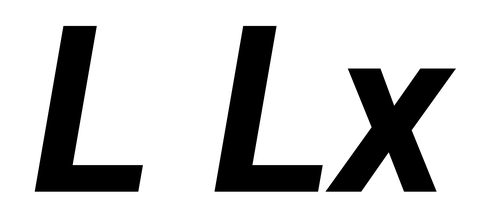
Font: Roboto-Italic_Bold_Italic